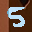
Label: 5